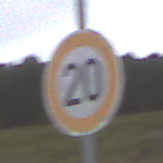
Verkehrszeichen: Geschwindigkeit20
Umgebung: Outdoor, Nature
Tageszeit: Midday
Wetter: Overcast
Licht: Natural
Jahreszeit: NotSpecified
Kontrast: LowContrast